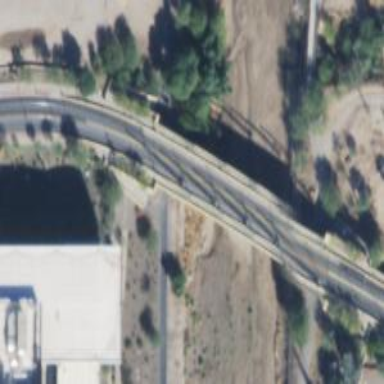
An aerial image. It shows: Electrified tram railway bridge with contact lines.